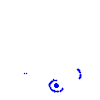
Particle: electron